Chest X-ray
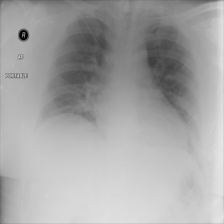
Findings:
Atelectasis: negative
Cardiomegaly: negative
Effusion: negative
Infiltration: negative
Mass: negative
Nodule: negative
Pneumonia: negative
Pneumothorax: negative
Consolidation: negative
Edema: negative
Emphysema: negative
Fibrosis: negative
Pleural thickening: negative
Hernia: negative